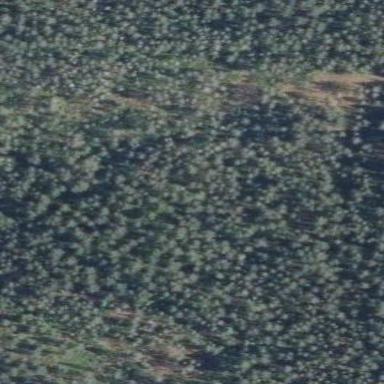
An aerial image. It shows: Woodland with needle-leaved trees.